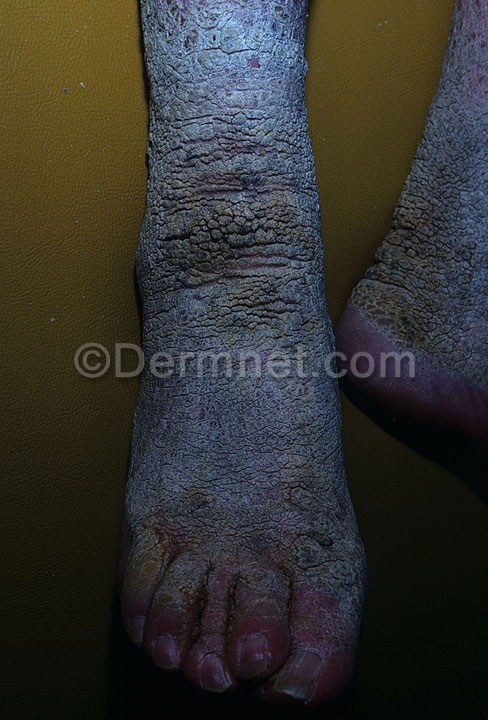
Disease: Atopic Dermatitis Photos